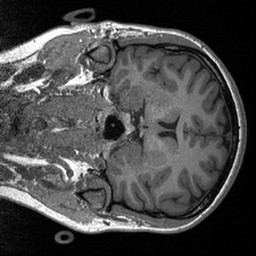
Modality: T1w
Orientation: coronal
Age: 24
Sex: female